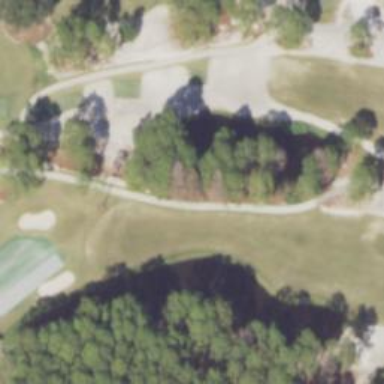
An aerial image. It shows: Service road with bridge used as golf cart path.